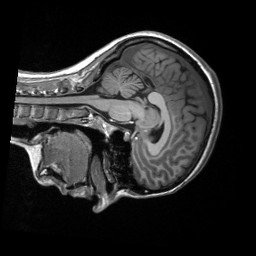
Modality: T1w
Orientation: sagittal
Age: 27
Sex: female
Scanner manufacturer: siemens
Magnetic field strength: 3 T
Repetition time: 2.53 s
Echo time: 0.00219 s